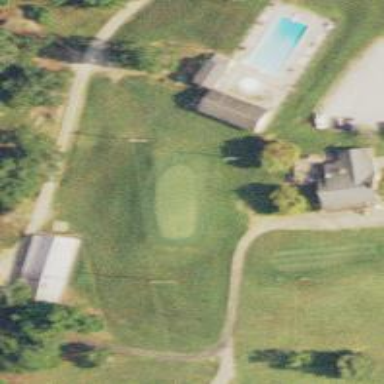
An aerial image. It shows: Golf cartpath that is also road path.